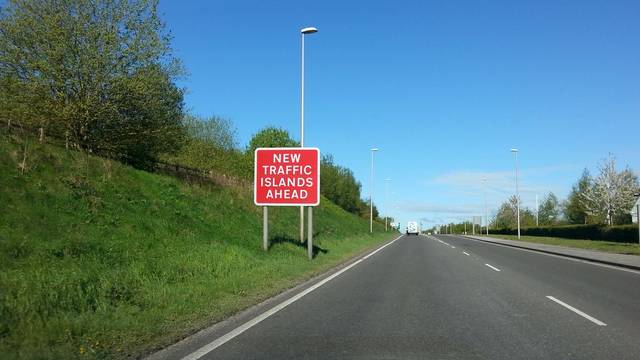
Region: United Kingdom
Coordinates: 53.125, -1.22